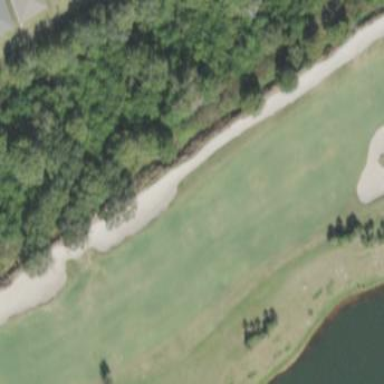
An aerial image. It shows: Golf fairway in the image.